Question: I am not sure how to reset the primefaces datatable and then reload data into it.
Any ideas?

As soon as I click "Teacher" or "House Leadership Team", i send a ajax call and then I would like to completely reset the datatable and then reload data.
Here are the parts relating to the two panels:
'''
#{msgs.typeOfLeaderPunishment}
<f:ajax event="valueChange" listener="#{detentionForm.updateData()}" execute="typeOfLeader" render="typeOfPunishment studentTable">
<p:selectOneMenu id="typeOfLeader" value="#{detentionForm.typeOfLeaderSelectedID}" style="width:400px" panelStyle="width:150px" effect="fade">
<f:selectItems value="#{detentionForm.teacherTypes}" var="type" itemLabel="#{type.label}" itemValue="#{type.value}" />
</p:selectOneMenu>
</f:ajax>
'''
This part relates to choosing "House Leadership Team" or "Teacher" which will then trigger a ajax call updating the datatable.
'''
<p:dataTable id="studentTable" var="student" value="#{detentionForm.students}" paginator="true" rows="10" selection="#{detentionForm.studentSelected}" filterDelay="200" filteredValue="#{detentionForm.filteredStudents}" binding="#{detentionForm.studentTable}">
<f:facet name="header">
Students:
</f:facet>
<p:column id="prefName" headerText="Preferred Name" sortBy="=#{student.prefName}" filterBy="#{student.prefName}" filterMatchMode="contains">
#{student.prefName}
</p:column>
<p:column id="lastName" headerText="Last Name" sortBy="#{student.lastName}" filterBy="#{student.lastName}" filterMatchMode="contains">
#{student.lastName}
</p:column>
<p:column id="house" headerText="House" sortBy="#{student.house}">
#{student.house}
</p:column>
<p:column id="code" headerText="Student Code" sortBy="#{student.studentCode}" >
#{student.studentCode}
</p:column>
<p:column id="gender" headerText="Gender" sortBy="#{student.gender}">
#{student.gender}
</p:column>
<p:column id="formName" headerText="Form" sortBy="#{student.form}">
#{student.form}
</p:column>
<p:column id="yearLevel" headerText="Year Level" sortBy="#{student.yearLevel}">
#{student.yearLevel}
</p:column>
</p:dataTable>
'''
This part is the datatable.
'''
//ajax method called when user clicks on "House Leadership Team" or "Teacher" int the selectOneMenu tag
public void updateData(){
this.findStudents();
}
//populates the student list with student codes depending on what ledership was chosen (eg. HouseLeader -> import House students only)
private void findStudents() {
this.students.removeAll(this.students);
int houseID = this.findTeacherHouseID();
PreparedStatement ps;
Connection con;
String sqlStudentsTeacher = "SELECT a.LastName, a.PrefName, a.Code, a.Gender, b.FormName, b.YearLevel, c.HouseName FROM detentioncentredb.tbl_students a, detentioncentredb.tbl_forms b, detentioncentredb.tbl_houses c WHERE a.Form = b.Id AND a.House = c.Id";
String sqlStudentsHouseLeader = "SELECT a.LastName, a.PrefName, a.Code, a.Gender, b.FormName, b.YearLevel, c.HouseName FROM detentioncentredb.tbl_students a, detentioncentredb.tbl_forms b, detentioncentredb.tbl_houses c WHERE a.Form = b.Id AND a.House = c.Id AND a.House = ?";
ResultSet rs;
try {
con = ds.getConnection();
if(this.typeOfLeaderSelectedID == 1){
ps = con.prepareStatement(sqlStudentsTeacher);
}else{ //typeOfLeaderSelectedID must equal 2. >>>>>>>>>>>Make sure that makeDetention xhtml page has a specific filter and there must be a validator when the user selects a leadership ty.pe
ps = con.prepareStatement(sqlStudentsHouseLeader);
ps.setInt(1,houseID);
}
rs = ps.executeQuery();
//Puts a row into a Student object and chucks into the student arraylist
while(rs.next()){
Student s = new Student();
s.setForm(rs.getString("FormName"));
s.setGender(rs.getString("Gender"));
s.setHouse(rs.getString("HouseName"));
s.setLastName(rs.getString("LastName"));
s.setPrefName(rs.getString("PrefName"));
s.setStudentCode(rs.getString("Code"));
s.setYearLevel(rs.getString("YearLevel"));
this.students.add(s);
}
rs.close();
ps.close();
con.close();
} catch (SQLException ex) {
Logger.getLogger(DetentionFormBean.class.getName()).log(Level.SEVERE, null, ex);
}
}
private int findTeacherHouseID(){
PreparedStatement ps;
Connection con;
String sqlTeacherHouseID = "SELECT House FROM detentioncentredb.tbl_teachers WHERE RegNumber = ?";
ResultSet rs;
int id = 0;
try {
con = ds.getConnection();
ps = con.prepareStatement(sqlTeacherHouseID);
ps.setInt(1, this.details.getUserName());
rs = ps.executeQuery();
while(rs.next()){
id = rs.getInt("House");
}
rs.close();
ps.close();
con.close();
} catch (SQLException ex) {
Logger.getLogger(DetentionFormBean.class.getName()).log(Level.SEVERE, null, ex);
}
return id;
}
'''
This part is apart of the back bean showing the ajax method called and what is done with that method.
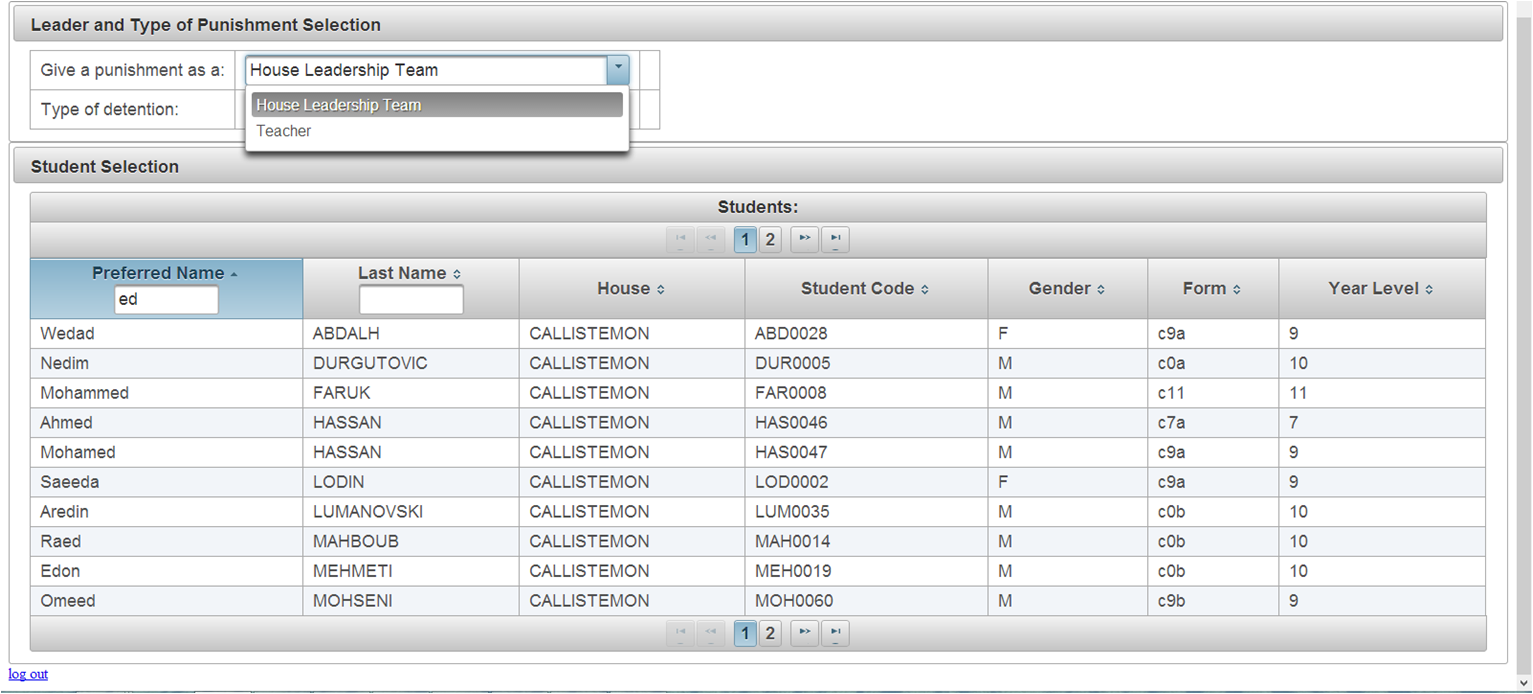
Answer: The problem is that although you are calling your managed bean method, you are not telling the jsf datatable to "update" its contents.
This should help
'''
<p:selectOneMenu id="typeOfLeader" value="#{detentionForm.typeOfLeaderSelectedID}">
<f:selectItems value="#{detentionForm.teacherTypes}" var="type" itemLabel="#{type.label}" itemValue="#{type.value}" />
<p:ajax event="change" update="studentTable" listener="#{detentionForm.updateData()}" />
</p:selectOneMenu>
'''
The important part here is which tells that after completing the ajax request, update the jsf component with id studentTable.
PS1: This assumest that your selectOneMenu and datatable are in the same form; if not you should replace update="studentTable" with the correct path.
PS2: I kindly suggest you reading about DAO layers so that you can remove your findStudents method from your managed bean.